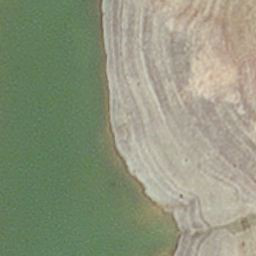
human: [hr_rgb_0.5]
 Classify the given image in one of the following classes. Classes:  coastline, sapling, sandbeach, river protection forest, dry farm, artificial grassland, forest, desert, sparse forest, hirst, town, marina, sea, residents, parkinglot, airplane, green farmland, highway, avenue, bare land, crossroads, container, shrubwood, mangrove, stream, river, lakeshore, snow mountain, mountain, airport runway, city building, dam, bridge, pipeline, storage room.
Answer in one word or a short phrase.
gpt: hirst